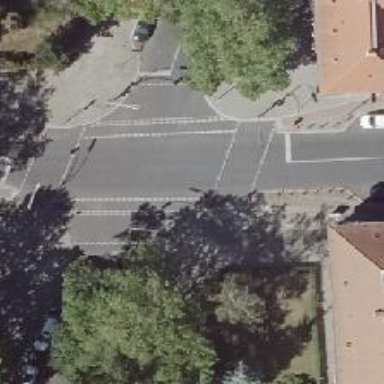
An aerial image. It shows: Road crossing with traffic signals.